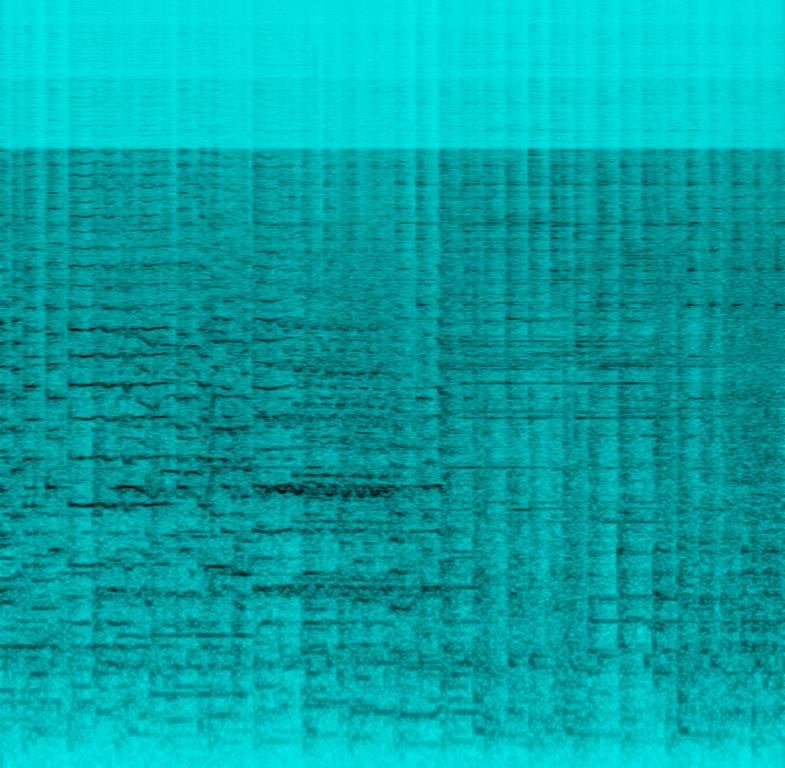
This is a low quality audio clip. This jazz song features percussion playing a Latin style beat. A chindong is being played along with the main percussion. This instrument has a 'tin' sound. There are no other instruments in this song. The male singer narrates one line in the course of this song. This is an instrumental song. The mood of this song is happy.